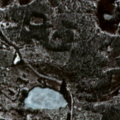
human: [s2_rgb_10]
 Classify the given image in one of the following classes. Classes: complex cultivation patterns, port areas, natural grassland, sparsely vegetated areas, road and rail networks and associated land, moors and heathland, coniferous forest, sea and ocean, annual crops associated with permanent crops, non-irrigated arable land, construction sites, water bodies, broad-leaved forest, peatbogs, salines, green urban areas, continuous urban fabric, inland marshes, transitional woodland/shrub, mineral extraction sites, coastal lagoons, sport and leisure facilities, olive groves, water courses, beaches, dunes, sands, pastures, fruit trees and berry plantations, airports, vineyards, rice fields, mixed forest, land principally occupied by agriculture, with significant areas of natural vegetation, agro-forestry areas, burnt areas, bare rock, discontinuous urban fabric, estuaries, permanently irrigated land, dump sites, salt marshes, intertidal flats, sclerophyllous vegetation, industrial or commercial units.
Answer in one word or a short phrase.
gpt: coniferous forest, mixed forest, transitional woodland/shrub